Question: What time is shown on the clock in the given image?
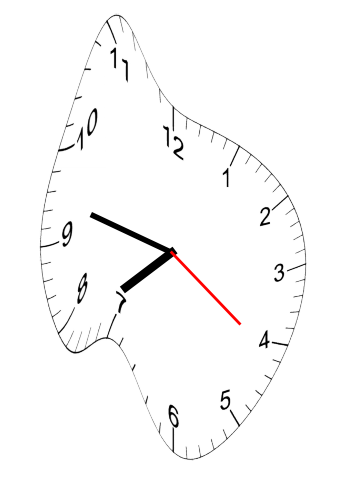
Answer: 07:47:21